Question: I'm trying to prevent my program from getting any error messages. So far I tried to use try statement to detect my error. But when I try to move Dll into another folder from my application. Framework error occurs at first, although the framework give me a specific error, my goal is to create my own error message.

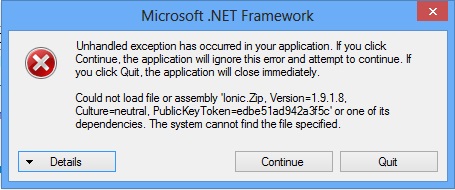
Answer: You can try using <URL> but this will catch only thoes exceptions which could be handled by 'try-catch' block.
> Corrupted process state exceptions are exceptions that indicate that
the state of a process has been corrupted. We do not recommend
executing your application in this state. By default, the common
language runtime (CLR) does not deliver these exceptions to managed
code, and the try/catch blocks (and other exception-handling clauses)
are not invoked for them. If you are absolutely sure that you want to
maintain your handling of these exceptions, you must apply the
HandleProcessCorruptedStateExceptionsAttribute attribute to the method
whose exception-handling clauses you want to execute. The CLR delivers
the corrupted process state exception to applicable exception clauses
only in methods that have both the
HandleProcessCorruptedStateExceptionsAttribute and
SecurityCriticalAttribute attributes, <URL>.